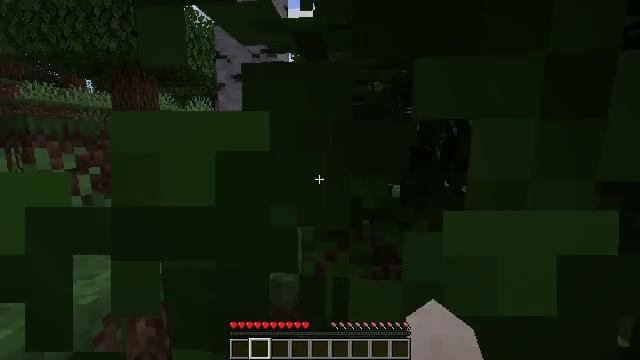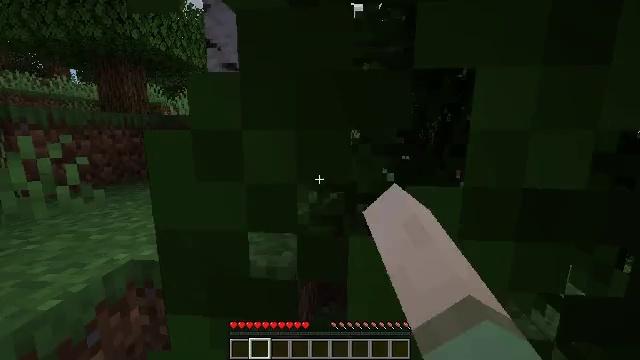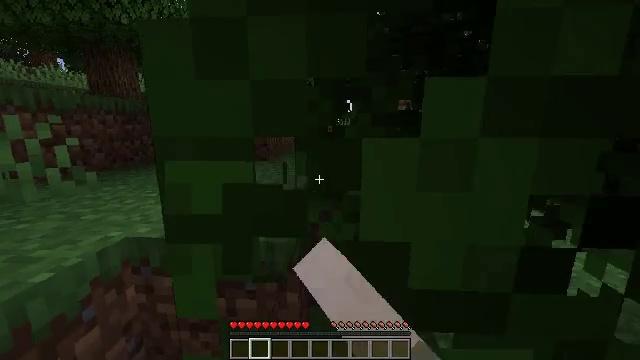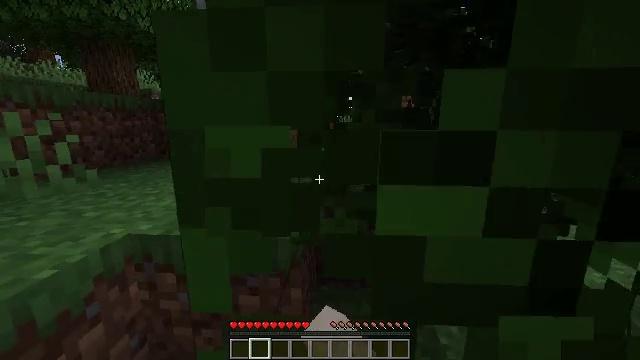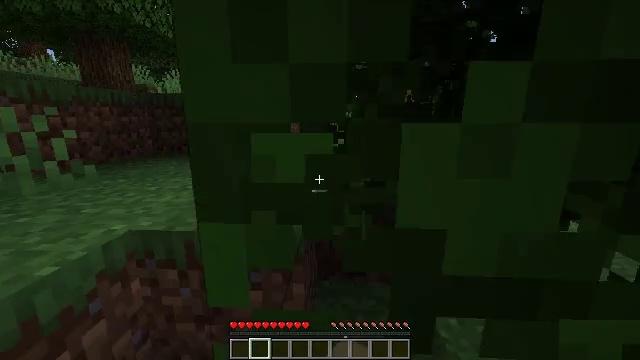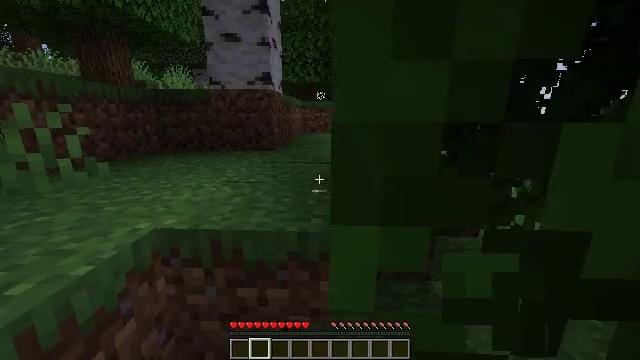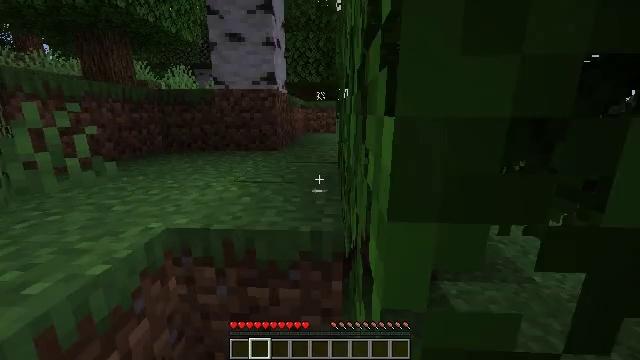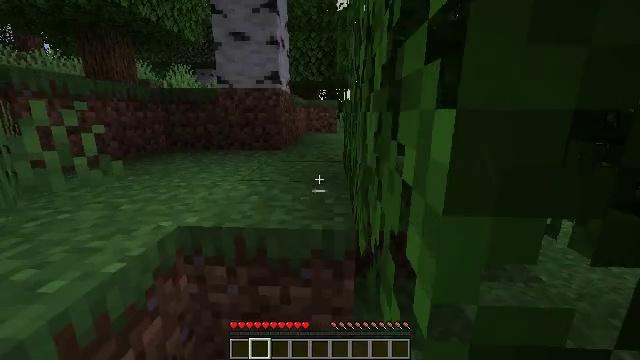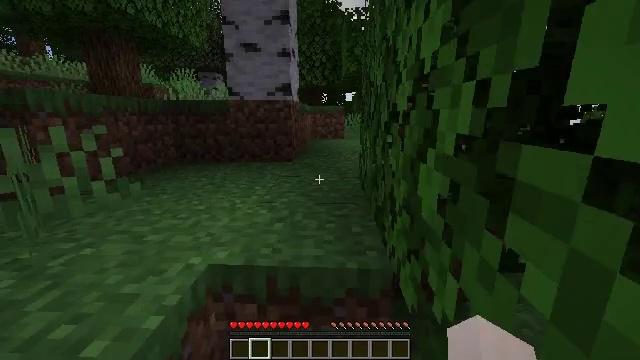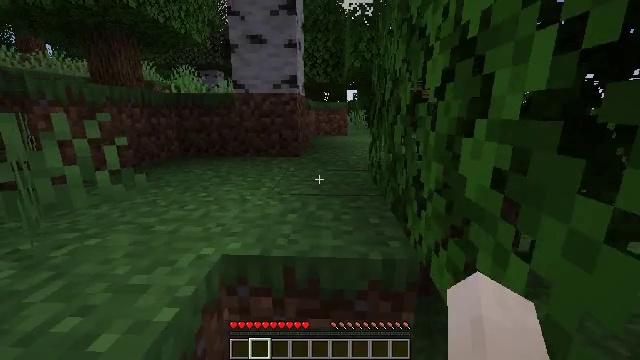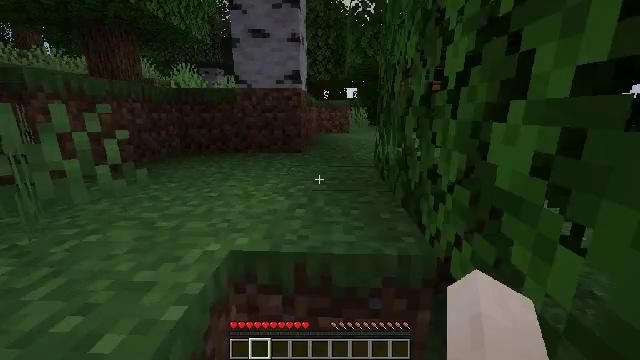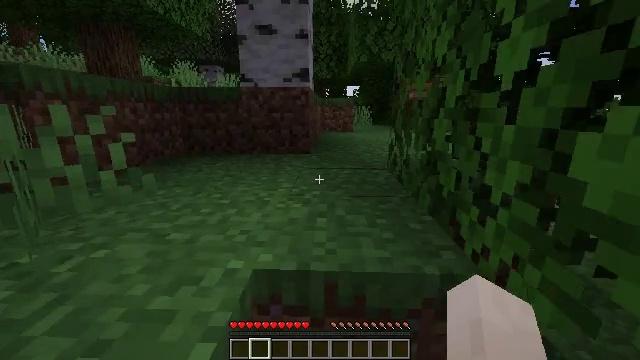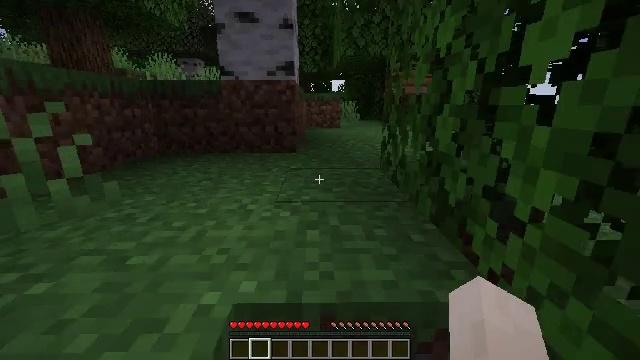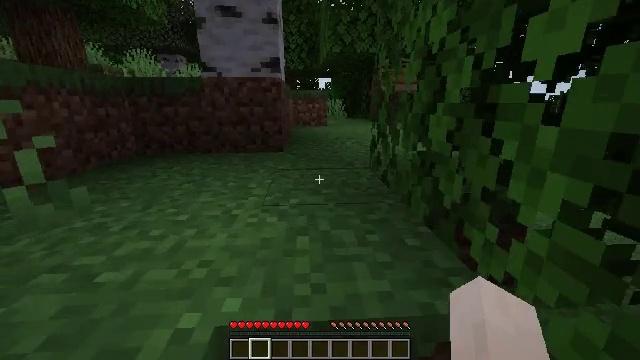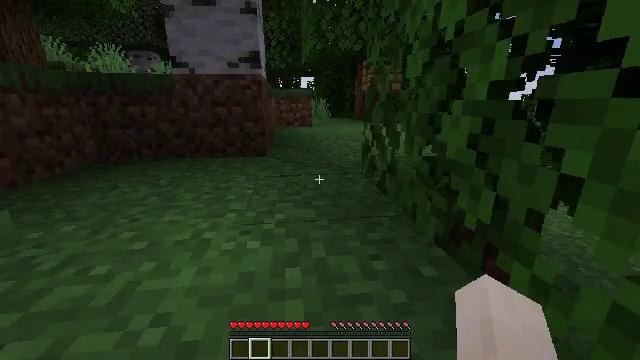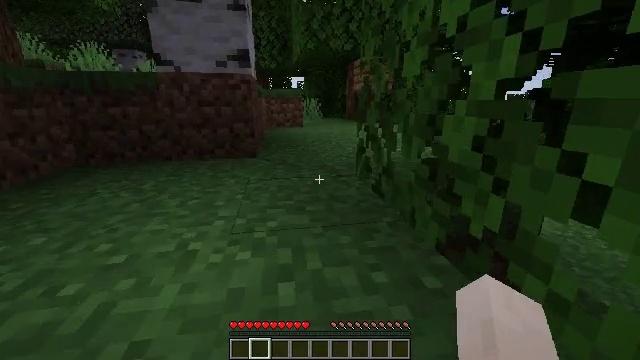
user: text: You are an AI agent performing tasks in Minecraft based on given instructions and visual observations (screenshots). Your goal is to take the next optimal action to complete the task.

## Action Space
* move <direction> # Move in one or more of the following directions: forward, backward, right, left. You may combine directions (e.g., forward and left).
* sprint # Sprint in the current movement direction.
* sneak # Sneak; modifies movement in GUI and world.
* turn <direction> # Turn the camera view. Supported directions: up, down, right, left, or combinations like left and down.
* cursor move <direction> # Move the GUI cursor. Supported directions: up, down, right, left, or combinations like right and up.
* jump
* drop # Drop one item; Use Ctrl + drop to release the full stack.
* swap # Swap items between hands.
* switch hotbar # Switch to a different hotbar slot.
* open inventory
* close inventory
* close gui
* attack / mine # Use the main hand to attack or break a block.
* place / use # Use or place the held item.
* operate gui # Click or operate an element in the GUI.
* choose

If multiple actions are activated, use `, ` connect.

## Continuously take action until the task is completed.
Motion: motion action
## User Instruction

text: Obtain a bee nest using a tool.
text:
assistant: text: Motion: move forward, turn right and down, attack / mine
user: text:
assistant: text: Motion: move forward, turn right and down, attack / mine
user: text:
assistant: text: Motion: move forward, attack / mine
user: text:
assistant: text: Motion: move forward and move left
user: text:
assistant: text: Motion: move forward and move left
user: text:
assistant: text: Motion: move forward and move left
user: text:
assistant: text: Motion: move forward and move left, jump
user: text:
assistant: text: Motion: move forward and move left, jump
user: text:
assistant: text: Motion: move forward and move left, jump
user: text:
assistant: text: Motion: move forward and move left, jump
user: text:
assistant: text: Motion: move forward and move left, jump
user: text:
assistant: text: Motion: move forward and move left, turn right and down, jump
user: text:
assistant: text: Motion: move forward and move left, turn right, jump
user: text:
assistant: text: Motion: move forward and move left, turn right, jump
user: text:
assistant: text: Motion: move forward and move left, turn right, jump
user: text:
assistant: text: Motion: move forward and move left, turn right, jump
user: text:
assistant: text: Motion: move forward and move left, turn right, jump
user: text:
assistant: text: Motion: move forward and move left, jump
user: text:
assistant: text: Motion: move forward and move left, jump
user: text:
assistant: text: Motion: move forward and move left, jump
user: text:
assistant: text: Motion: move forward and move left, jump
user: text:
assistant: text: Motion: move forward and move left, jump
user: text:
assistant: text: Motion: move forward and move left, jump
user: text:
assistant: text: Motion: move forward and move left, jump
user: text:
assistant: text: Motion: move forward and move left, jump
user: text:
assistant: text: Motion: move forward and move left
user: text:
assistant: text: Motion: move forward and move left
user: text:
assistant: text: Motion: move forward and move left, turn right
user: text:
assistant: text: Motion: move forward
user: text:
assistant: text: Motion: move forward, turn right